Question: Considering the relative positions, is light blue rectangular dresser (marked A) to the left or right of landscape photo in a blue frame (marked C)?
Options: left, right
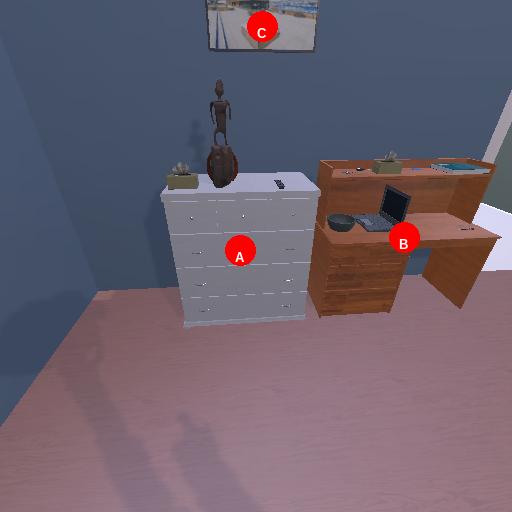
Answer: left